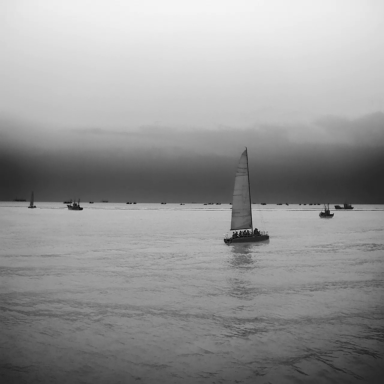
There are 22 objects shown in the infrared image, including 20 bulk_carriers, and two sailboats.